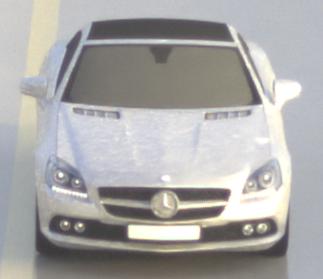
Make: Mercedes-Benz
Model: SLK 200
Detailed model: SLK-Class (172)
Model produced from: 2011/03
Model produced until: 2015/04
Doors: 2
Color: white
Road condition: wet road
Daytime: morning or afternoon
Contrast: medium contrast